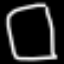
Label: square